Interaction volume radius: 5 \u00c5
Interaction volume height: 15 \u00c5
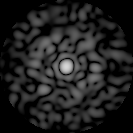
Disorder parameter: 0.8364